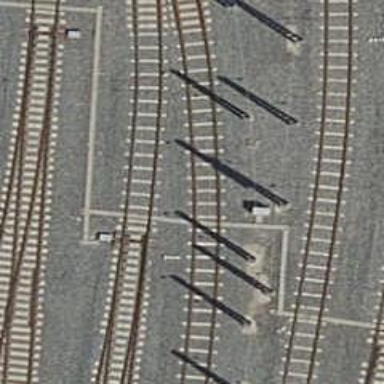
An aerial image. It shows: Yard with electrified contact lines.